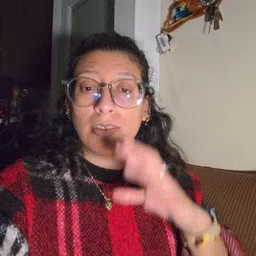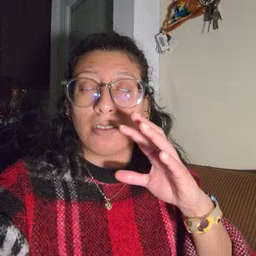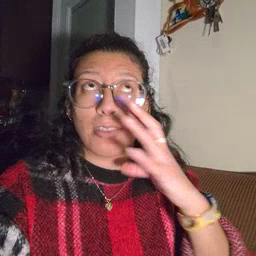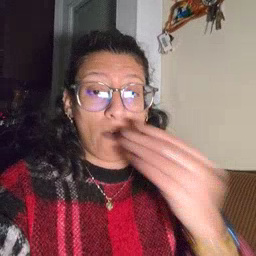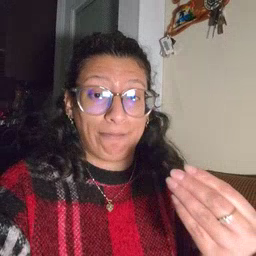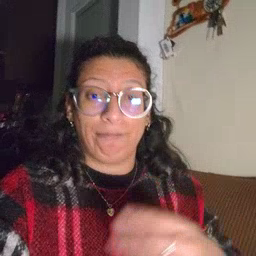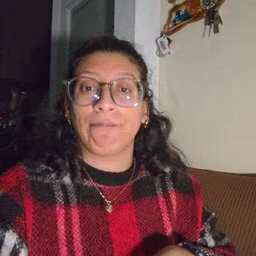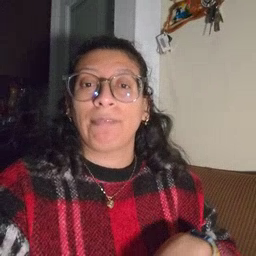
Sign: wolf